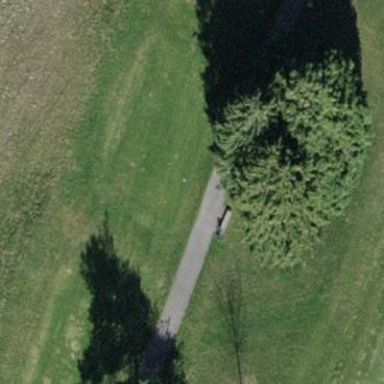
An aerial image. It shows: Grassy area designated as golf tee.